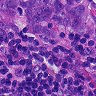
Metastatic tissue present: yes